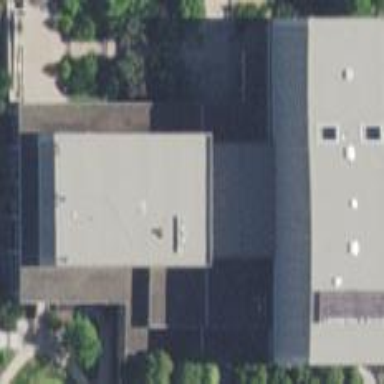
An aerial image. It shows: University building housing library.